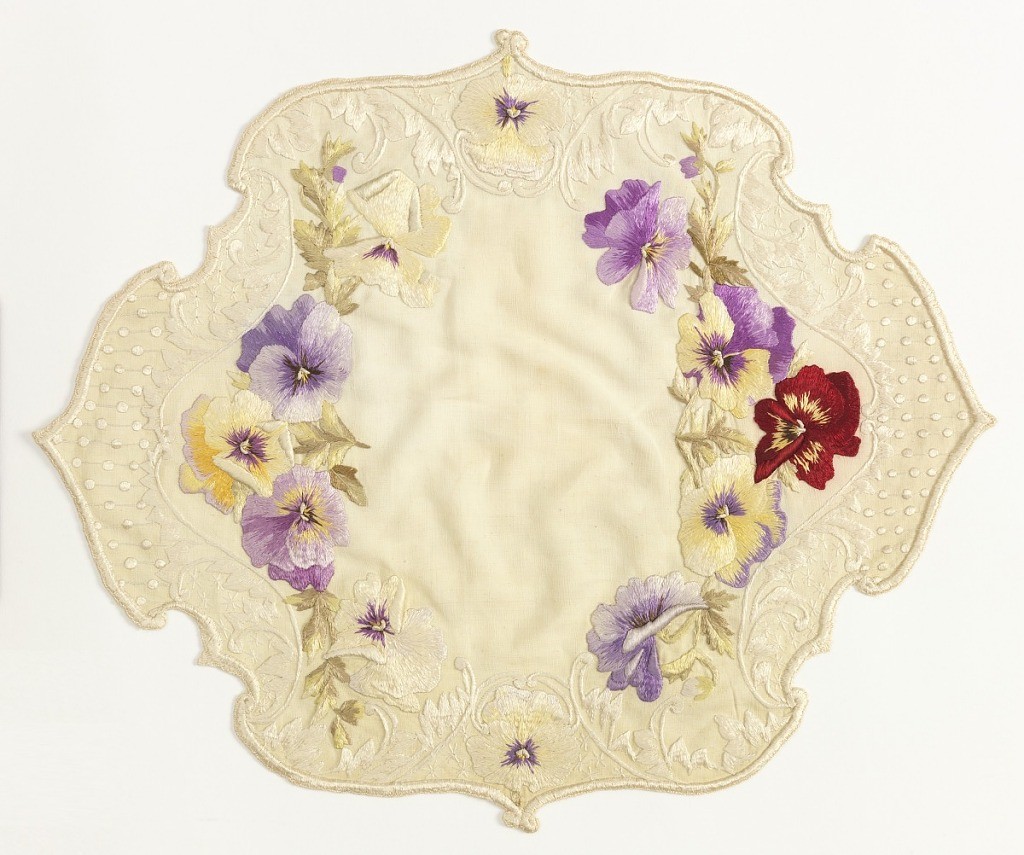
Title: Table mat
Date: late 19th century
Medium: silk embroidery on linen foundation Technique: embroidered using stem, satin, padded satin,and padded buttonhole stitches on plain weave
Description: White linen tray or table mat of natural-colored linen, scalloped to a shape approximately oval, the edge buttonholed in white silk. multi-colored linen and silk embroidery of purple, yellow and red pansies with scrolls and dots.